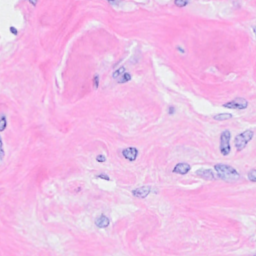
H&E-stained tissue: Breast